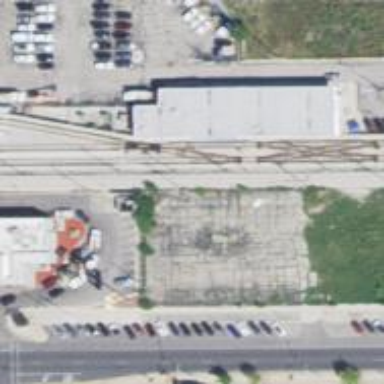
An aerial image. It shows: Electrified rail passing through service yard.